Question: I am working in android. i am trying to display name of university using listView.
my list view is looking like this.

Now i want to add a search bar on the top of this list view. if i press in search bar then this list view should display all the name of university start with , if i press some other character then according university name must be displayed.
Please tell me how can implement this. Is any way to make search bar in android. I have seen in iPhone, it works very efficiently in iPhone. Please help me how can make this search bar ?
Thank you in advance...
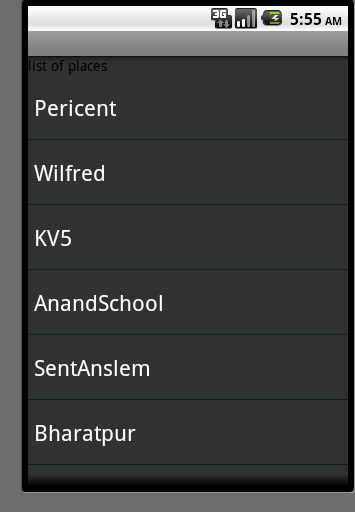
Answer: This may be the long way. but this is just an idea..
I think you have to create a layout xml file with one 'EditText' and 'ListView'. Inside activity you have to listen for textChange in 'EditText' and then probably you have to filter your 'ListAdapter'based on the text entered by the user and bind it with 'ListView'.
See the complete example here : <URL>